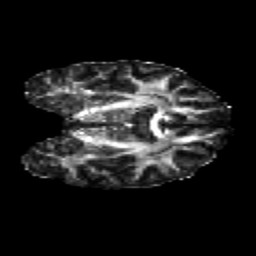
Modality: FA
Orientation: coronal
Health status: healthy
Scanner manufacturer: philips
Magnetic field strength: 3 T
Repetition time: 9.75 s
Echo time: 0.092 s